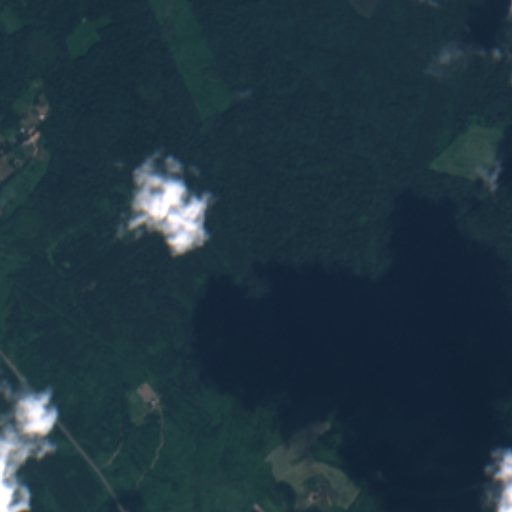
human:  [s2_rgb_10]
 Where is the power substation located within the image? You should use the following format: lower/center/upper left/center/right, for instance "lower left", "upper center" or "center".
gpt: The power substation is located in the lower center of the image.
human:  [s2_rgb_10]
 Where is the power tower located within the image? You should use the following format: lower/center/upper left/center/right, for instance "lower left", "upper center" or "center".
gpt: The power tower is located in the lower right of the image.
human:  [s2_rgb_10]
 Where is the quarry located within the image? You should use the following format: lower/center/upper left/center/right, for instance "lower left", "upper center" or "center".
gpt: The quarry is located in the center left of the image.
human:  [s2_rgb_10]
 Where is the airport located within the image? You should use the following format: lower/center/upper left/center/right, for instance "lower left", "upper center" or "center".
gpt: There is no airport in the image.